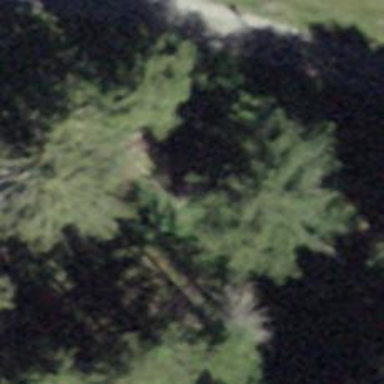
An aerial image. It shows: Picnic table located in leisure land area.